Question: I have this issue with my HTML table: It is a table of grades, and I used -1 as a pilot grade that means the student hasn't done the exam yet, therefore he didn't get his grade yet. But I don't want it to show up in the table like this:

I want it to have a blank space there. But SQL won't let me leave it null, and I already did all the corner-cases checking with -1. What should I do to make this disappear?
This is a final project for cs50 course, and I am using one of their distribution code as base. Please ignore the image on top, this is a prototype!
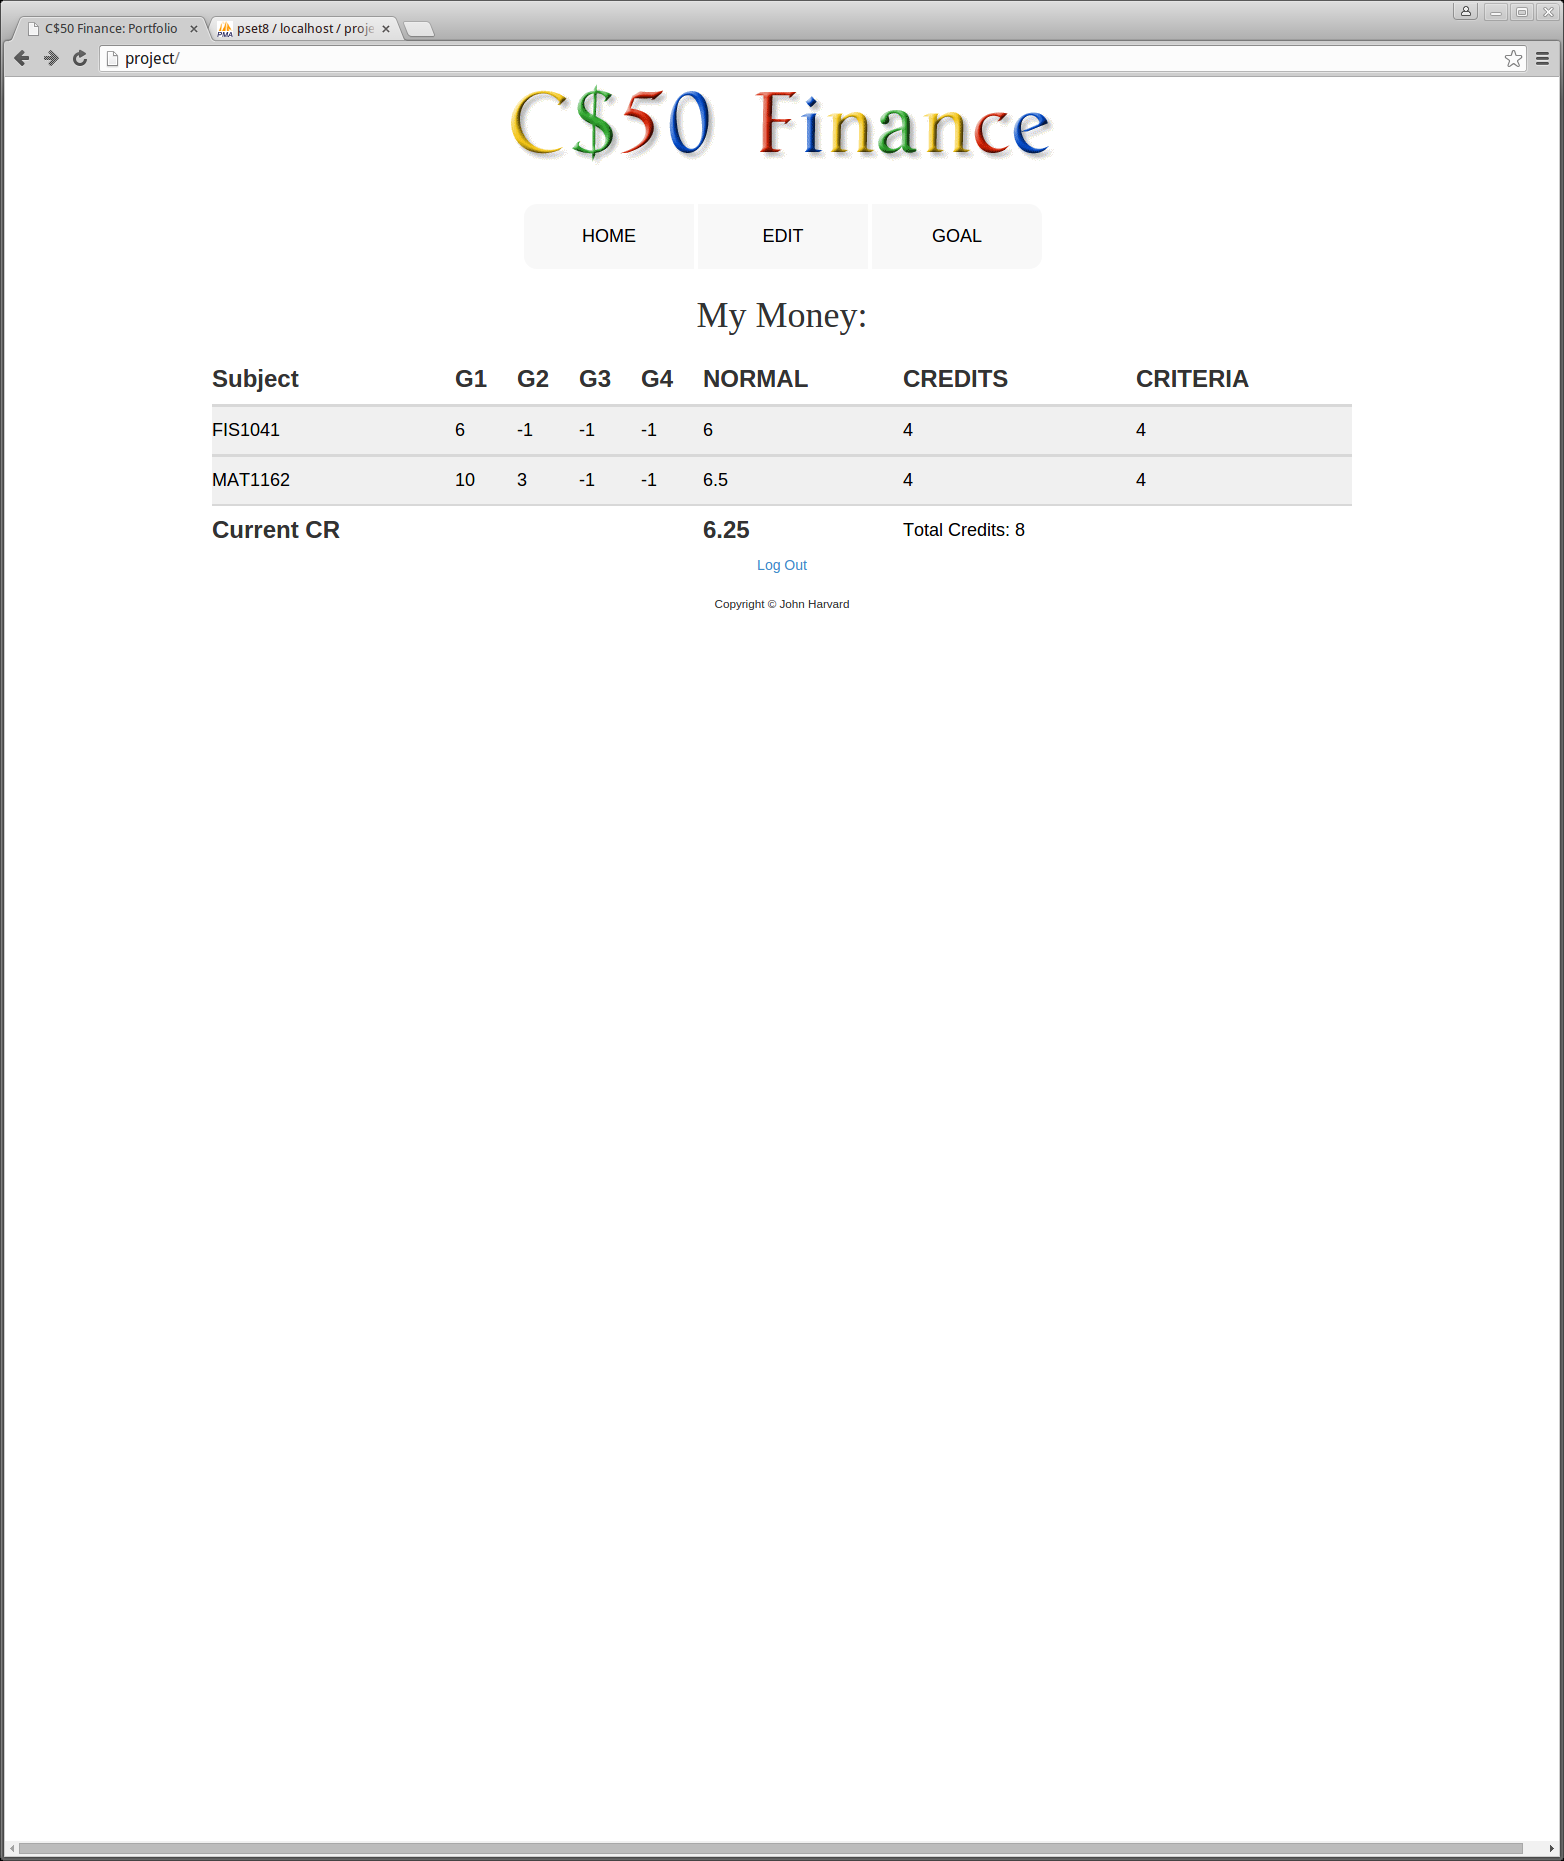
Answer: The key here is to create a class like gradeX (where X is the grade to be introduced in that cell) and add something like this in the CSS: (In my case, I dont want it to show if the grade is == -1 so)
'''
div.grade-1{
visibility:hidden;
}
'''
And the table will look something like this:
'''
<tr class="d1">
<td><?= $row["subject"] ?></td>
<td><div class = "grade<?php echo $row['G1']; ?>"><?= $row["G1"] ?></div></td>
<td><div class = "grade<?php echo $row['G2']; ?>"><?= $row["G2"] ?></div></td>
<td><div class = "grade<?php echo $row['G3']; ?>"><?= $row["G3"] ?></div></td>
<td><div class = "grade<?php echo $row['G4']; ?>"><?= $row["G4"] ?></div></td>
<td><?= $row["normal"] ?></td>
<td><?= $row["creditos"] ?></td>
<td><?= $row["criteria"] ?></td>
</tr>
'''
Where the variables starting with $row are the nummbers to be inserted in the table!